Question: I get the below error when I try to invoke the page.
<URL>

The content of the views/new.html.erb file is as follows:
# Create Developer
'''
<%= form_for(@developer) do |f| %>
<%= f.label :name %>
<%= f.text_field :name %>
<%= f.label :email %>
<%= f.email_field :email %>
<%= f.label :password %>
<%= f.password_field :password %>
<%= f.label :password_confirmation, "Confirmation" %>
<%= f.password_field :password_confirmation %>
<%= f.submit "Create Developer" %>
<% end %>
'''
The contents of the developer_controller.rb are as follows:
'''
class DeveloperController < ApplicationController
def new
@developer = Developer.new
end
end
'''
The contents of the routes.rb file as below:
'''
Rails.application.routes.draw do
#get 'admin_controller/home'
get 'admin_controller/help'
#get 'create_developer' => 'admin_controller#new'
resources :developer
'''
Any help would be appreciated. Thanks.
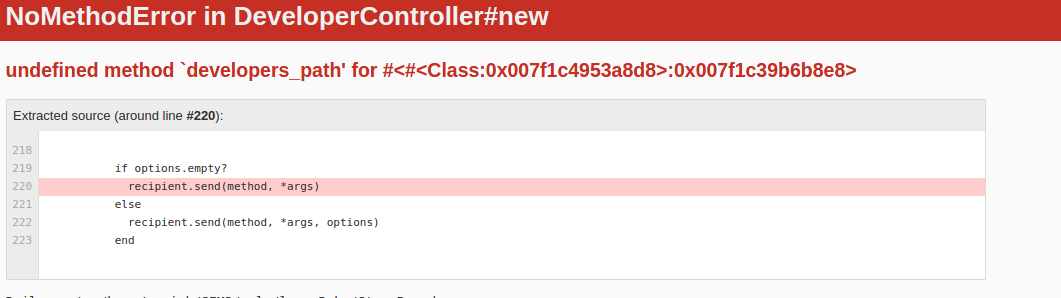
Answer: change
'''
resources :developer
'''
To:
'''
resources :developers
'''
In config/routes.rb then restart the rails server.
And change your controller
From 'class DeveloperController' to 'class DevelopersController'